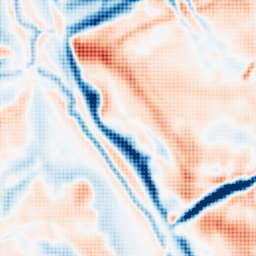
Category: multiscale
Decomposition family: dog
Decomposition parameters: sigma_low: 2
sigma_high: 10
Upsampling method: sinc_hamming
Upsampling parameters: scale: 4
kernel_size: 4
Upsampling scale: 4